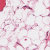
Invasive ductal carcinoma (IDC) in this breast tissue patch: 0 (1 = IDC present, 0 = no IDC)